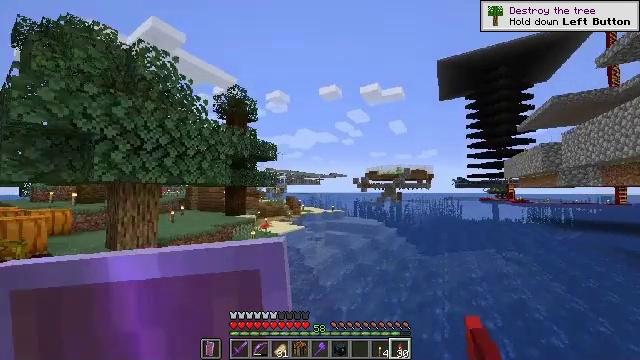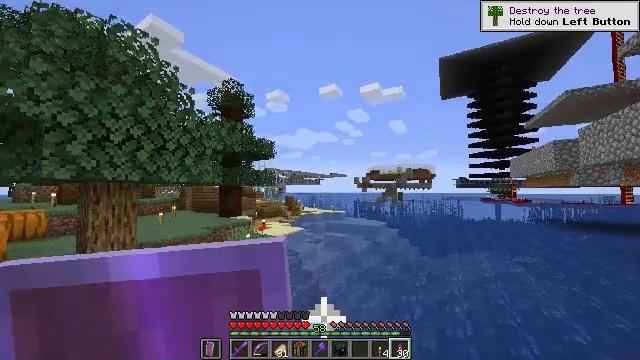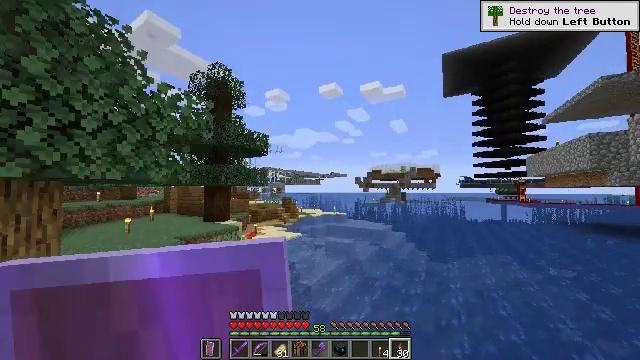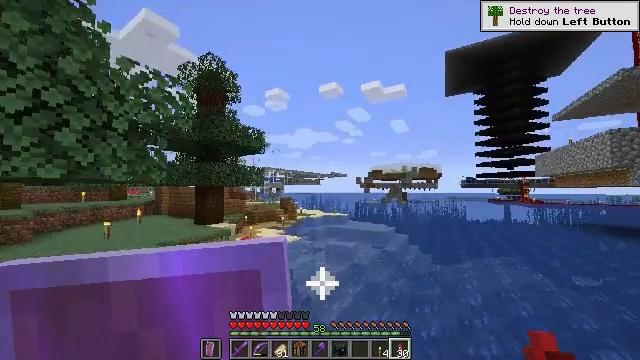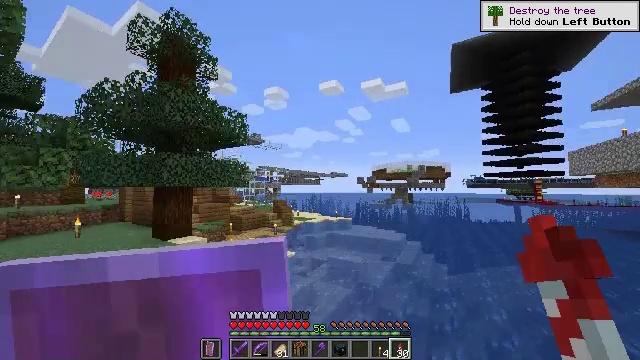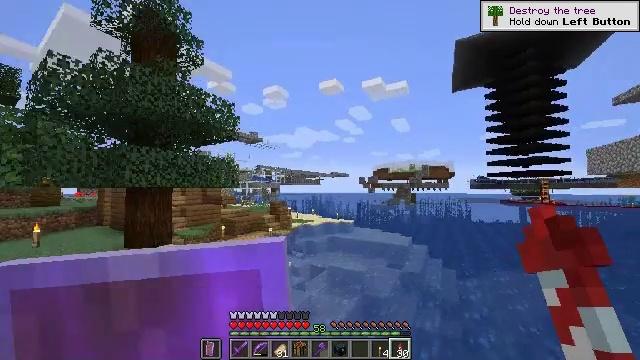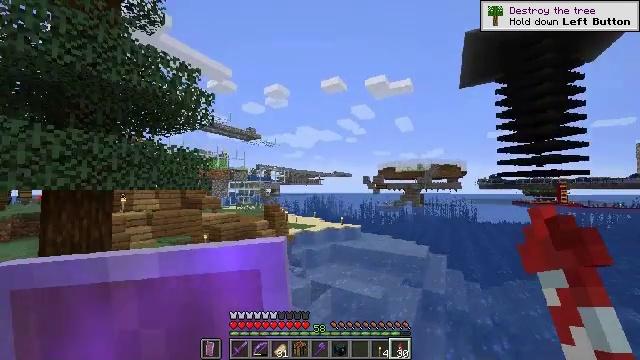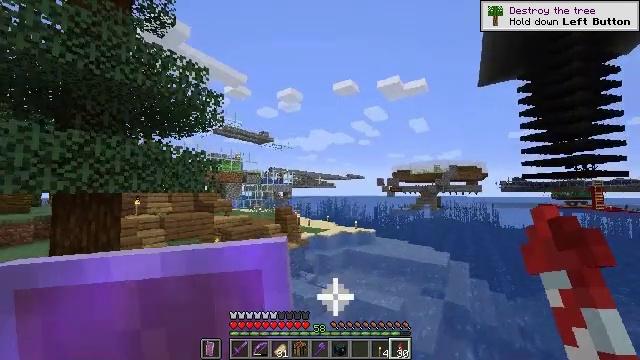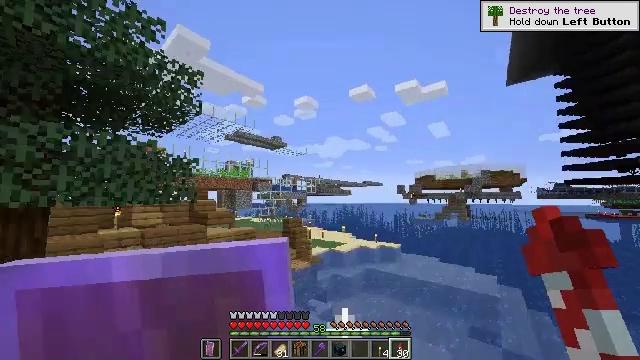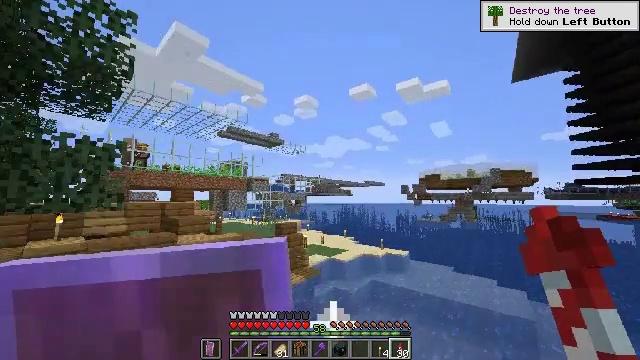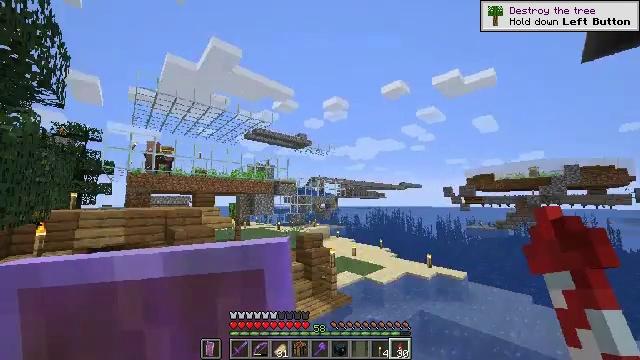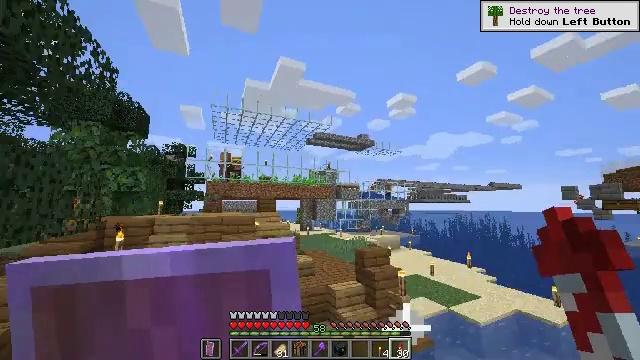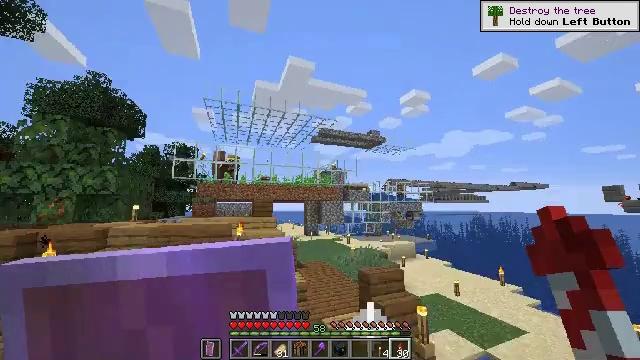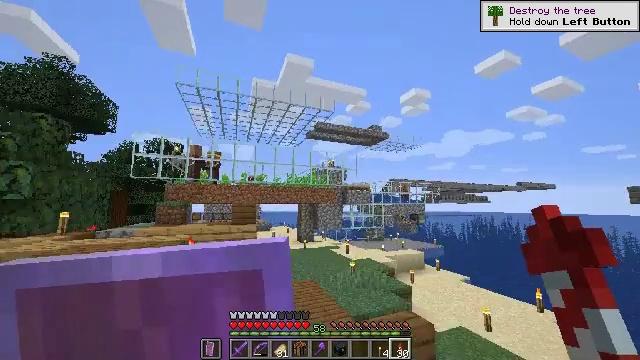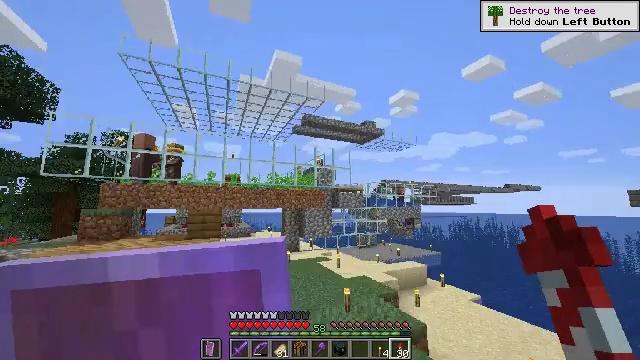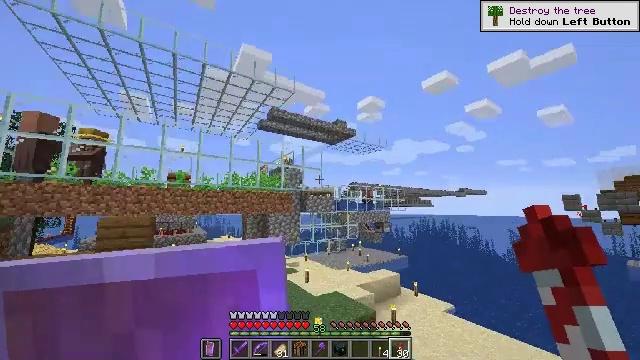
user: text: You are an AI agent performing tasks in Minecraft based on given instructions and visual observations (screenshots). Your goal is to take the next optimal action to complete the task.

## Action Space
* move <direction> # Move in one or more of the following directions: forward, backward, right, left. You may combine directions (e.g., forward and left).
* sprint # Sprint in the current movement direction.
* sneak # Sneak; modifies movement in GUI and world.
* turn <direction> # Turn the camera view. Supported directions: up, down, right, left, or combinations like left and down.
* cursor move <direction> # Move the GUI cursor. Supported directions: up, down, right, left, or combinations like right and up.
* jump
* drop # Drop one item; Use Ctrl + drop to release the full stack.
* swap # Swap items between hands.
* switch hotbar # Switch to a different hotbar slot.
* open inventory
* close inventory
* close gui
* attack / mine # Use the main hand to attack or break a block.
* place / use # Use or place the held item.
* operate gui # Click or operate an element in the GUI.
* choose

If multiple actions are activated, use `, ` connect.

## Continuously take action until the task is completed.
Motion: motion action
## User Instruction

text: Combine iron nuggets and a torch to create a lantern.
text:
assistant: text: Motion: move forward, sprint, jump
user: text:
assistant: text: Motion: move forward, sprint
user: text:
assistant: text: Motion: move forward, sprint
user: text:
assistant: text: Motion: move forward, sprint
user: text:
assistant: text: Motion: move forward, sprint
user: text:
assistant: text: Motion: move forward, sprint
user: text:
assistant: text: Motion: move forward, sprint, turn left
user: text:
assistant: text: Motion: move forward, sprint, turn left and up
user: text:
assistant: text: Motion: move forward, sprint
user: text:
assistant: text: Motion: move forward, sprint, turn left
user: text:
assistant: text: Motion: move forward, sprint, turn left and up
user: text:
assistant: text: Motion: move forward, sprint, turn left
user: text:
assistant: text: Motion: move forward, sprint
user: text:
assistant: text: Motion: move forward, sprint, turn right
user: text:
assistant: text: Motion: move forward, sprint, turn right
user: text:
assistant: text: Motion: move forward, sprint, turn right and up
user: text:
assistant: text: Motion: move forward, sprint, turn right and up
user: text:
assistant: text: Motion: move forward, sprint, turn right and up
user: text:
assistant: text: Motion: move forward, sprint, turn right
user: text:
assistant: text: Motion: move forward, sprint
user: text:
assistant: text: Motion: move forward, sprint, turn left
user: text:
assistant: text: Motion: move forward, sprint, turn left
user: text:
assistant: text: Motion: move forward, sprint, turn left
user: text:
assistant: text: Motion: move forward, sprint, turn left
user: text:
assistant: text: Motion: move forward, sprint
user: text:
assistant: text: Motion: move forward, sprint
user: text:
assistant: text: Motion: move forward, sprint
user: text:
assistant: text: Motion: move forward, sprint
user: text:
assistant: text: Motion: move forward, sprint
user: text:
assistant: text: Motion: move forward, sprint